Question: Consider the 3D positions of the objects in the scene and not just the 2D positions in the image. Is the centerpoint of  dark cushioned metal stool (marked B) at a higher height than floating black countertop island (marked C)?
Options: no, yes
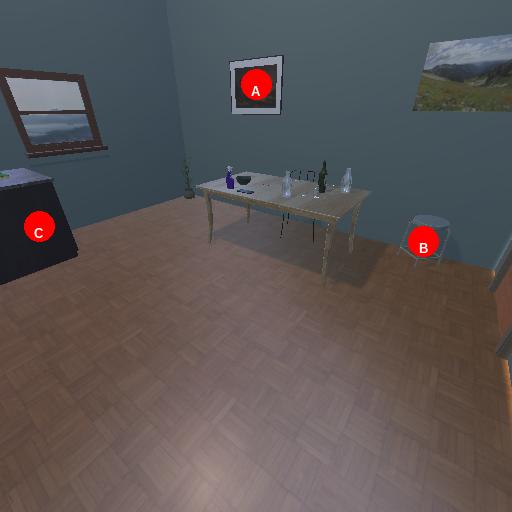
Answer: no